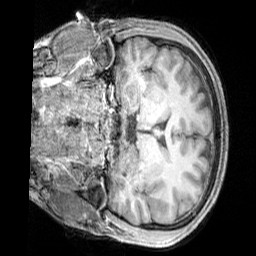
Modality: T1w
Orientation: coronal
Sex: male
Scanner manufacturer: siemens
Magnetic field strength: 3 T
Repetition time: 2.3 s
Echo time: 0.00226 s